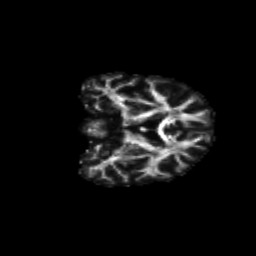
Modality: FA
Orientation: coronal
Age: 68
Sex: male
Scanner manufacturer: siemens
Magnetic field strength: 3 T
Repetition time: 4.71 s
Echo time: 0.0906 s